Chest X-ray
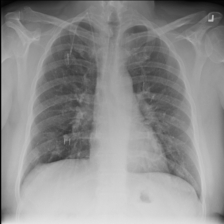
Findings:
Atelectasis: negative
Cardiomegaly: negative
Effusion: negative
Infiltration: negative
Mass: negative
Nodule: negative
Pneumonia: negative
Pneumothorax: negative
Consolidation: negative
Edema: negative
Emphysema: negative
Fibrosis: negative
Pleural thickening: negative
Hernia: negative